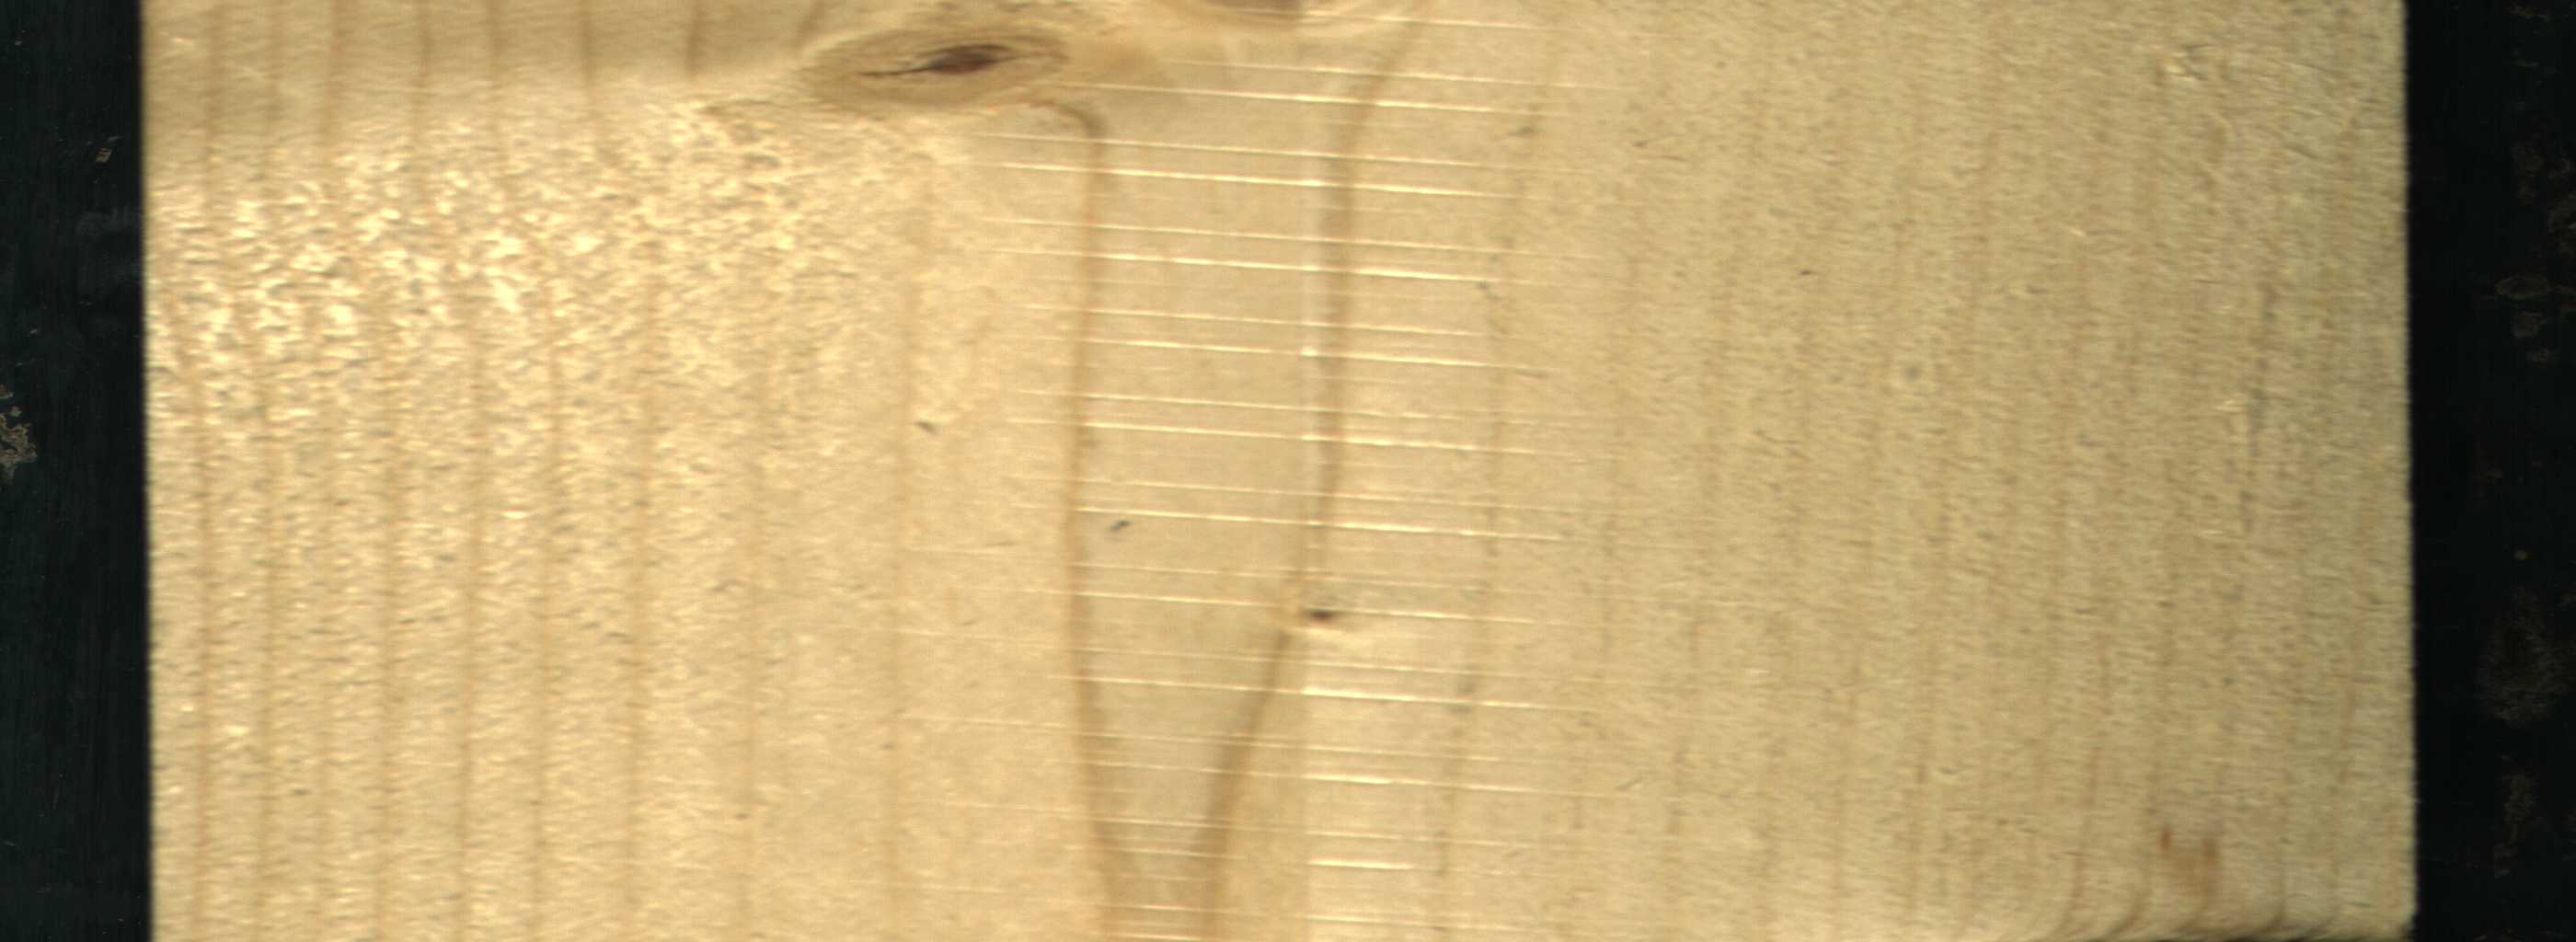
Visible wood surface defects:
knot_with_crack